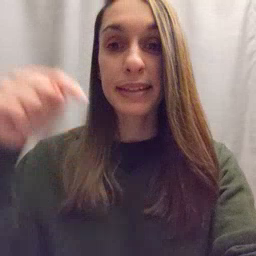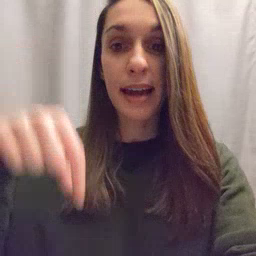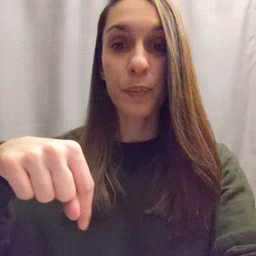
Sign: down